Question: In my free tier account I tried EC2 instances service, Load Balancer service and Elastic Beanstalk and RDS service.
I terminated all my EC2 instances, and RDS instances and Load Balancer, Beanstalk environment and snapshots of everything. Currently I did not have any snapshots and instances, balancer and volumes.
I am getting bill summary like:
'''
1 GB of Amazon Elastic Block Storage snapshot storage 1 GB-mo 1 GB-mo 97.83%
'''

Please help to stop or reduce the usage.
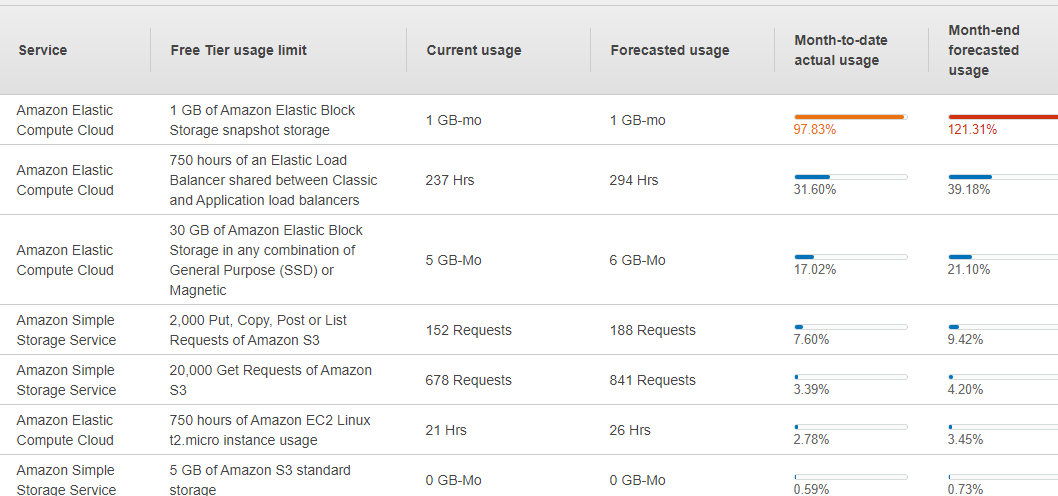
Answer: I would start off by saying this is your actual usage (for the month) so if this is not going up day to day now then you are fine. Once billings rolls over the the next month you'll see this reset back down to zero.
Make sure you do not have any other resources laying around for example you forgot about a region you first used, these can then be deleted if you find them.
If this is still going up day to day AWS have a tool for you to analyse day to day spending with the ability to filter down to region and service, this is <URL>. It is '$0.01' to run each query so make sure to configure what you're looking for before searching.